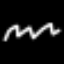
Label: squiggle